Question: I am developing an ASP.NET MVC 3 application using C# and Razor.
I have a search form that looks like this:

The search form works in the following way:
1. The user selects which property they want to search on.
2. The user selects how they want to match the search string (e.g. contains, starts with, ends with, equals, etc).
3. The user enters a search term and clicks Search.
The selections in the first drop down related directly to a property in my ADO.NET Entity Framework model class (and therefore directly to a table column).
Users need the ability to explicitly select which property and which matching method when searching, e.g. a user will explicitly search for all matches of process number that equals '132'.
My first approach was to use dynamic linq to construct a Where clause from the search criteria (<URL>. However I'm starting to think that this isn't the best way to do it.
I'm also hoping for a solution that doesn't require me to hard code the result for each property + matching criteria combination.
Any suggestions on how I should implement this search? It doesn't have to be using my current search form, totally open to any other ideas that fit the requirements.
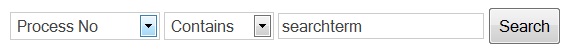
Answer: You can build expression tree for where predicate using code. For example,
'''
public static IQueryable<T> DynamicWhere<T>(this IQueryable<T> src, string propertyName, string value)
{
var pe = Expression.Parameter(typeof(T), "t");
var left = Expression.Property(pe, typeof(T).GetProperty(propertyName));
var right = Expression.Constant(value);
// Illustrated a equality condition but you can put a switch based on some parameter
// to have different operators
var condition = Expression.Equal(left, right);
var predicate = Expression.Lambda<Func<T, bool>>(condition, pe);
return src.Where(predicate);
}
'''
Use it as 'Orders.DynamicWhere(searchBy, searchValue)'. You can add one more parameter to accept the operator such as Equals, Greater Than etc to complete the function.
See these links for more info:
<URL>
<URL>
Also check <URL> to get an idea.